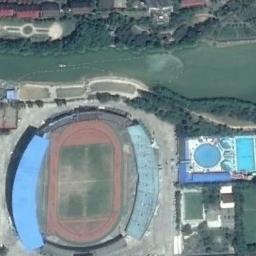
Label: stadium